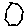
Label: hexagon